Interaction volume radius: 5 \u00c5
Interaction volume height: 30 \u00c5
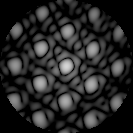
Disorder parameter: 0.1335